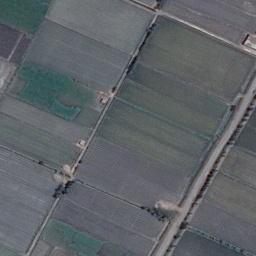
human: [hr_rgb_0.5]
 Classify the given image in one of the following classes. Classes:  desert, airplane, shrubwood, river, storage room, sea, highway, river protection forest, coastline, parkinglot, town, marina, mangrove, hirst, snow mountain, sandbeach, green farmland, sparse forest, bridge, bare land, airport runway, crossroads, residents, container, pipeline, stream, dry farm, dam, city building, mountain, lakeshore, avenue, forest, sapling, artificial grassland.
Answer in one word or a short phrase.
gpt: green farmland